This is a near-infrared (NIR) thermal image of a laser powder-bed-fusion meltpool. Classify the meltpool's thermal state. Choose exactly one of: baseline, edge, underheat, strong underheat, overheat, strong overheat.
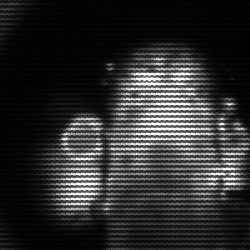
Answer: strong underheat